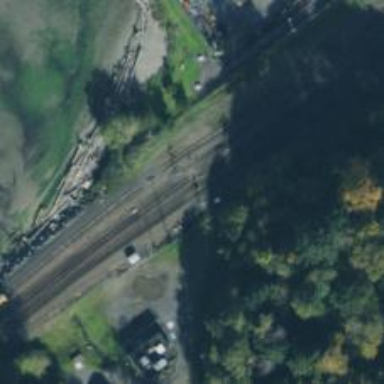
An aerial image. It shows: Railway signal.